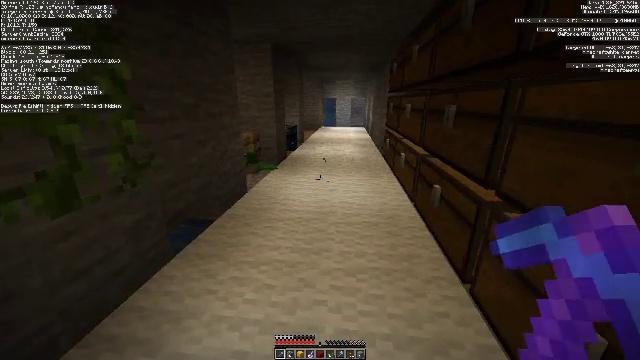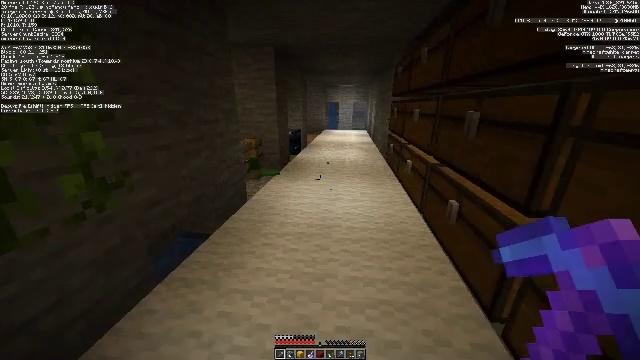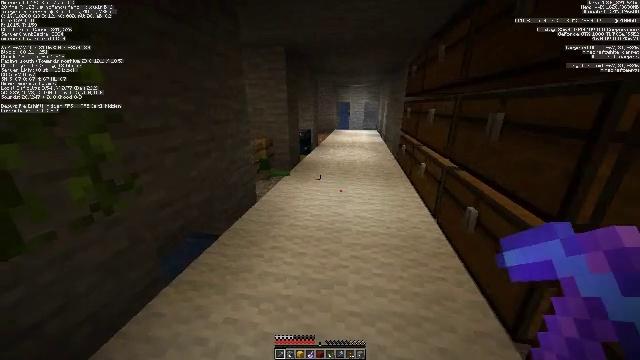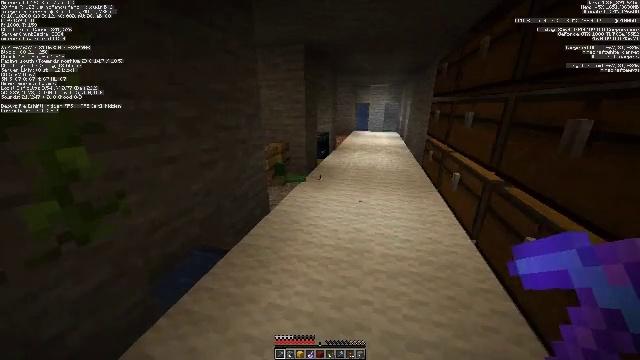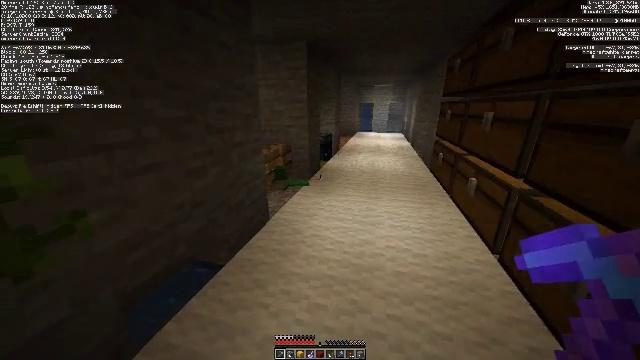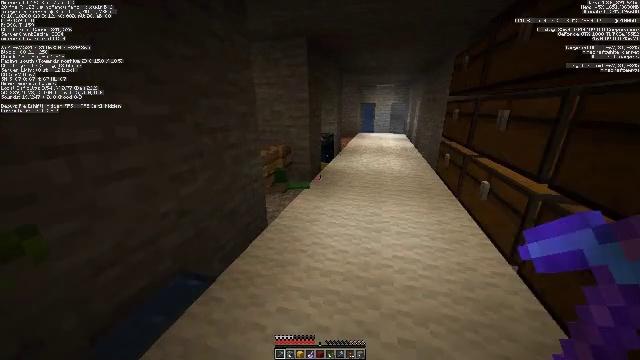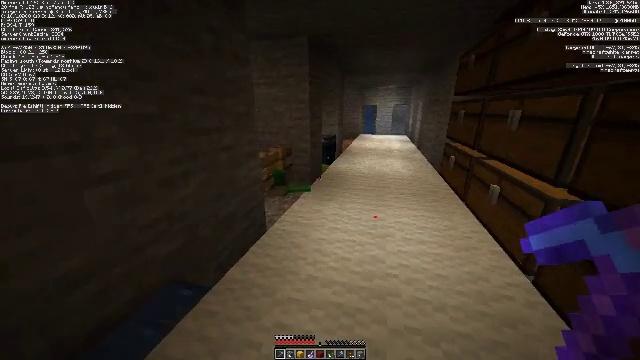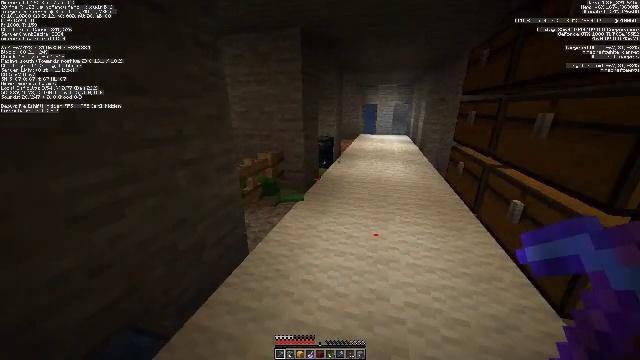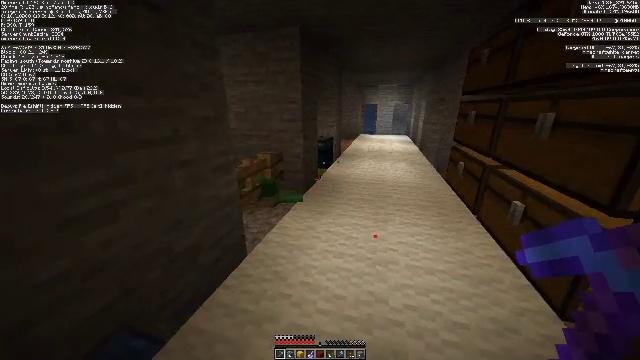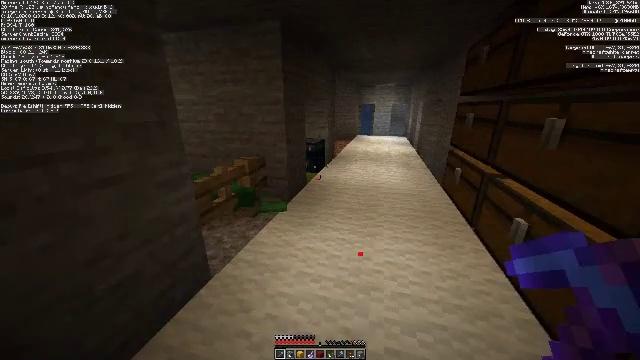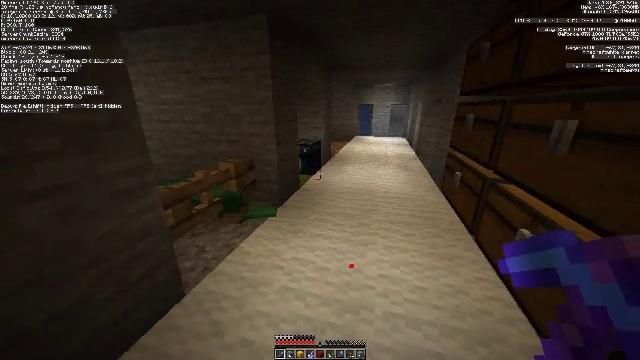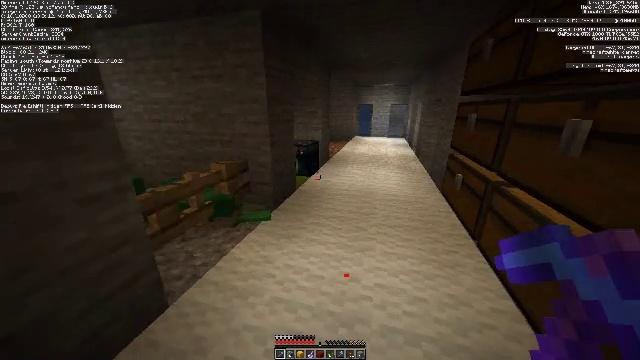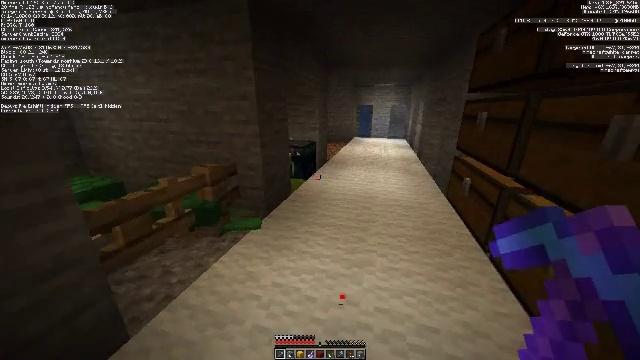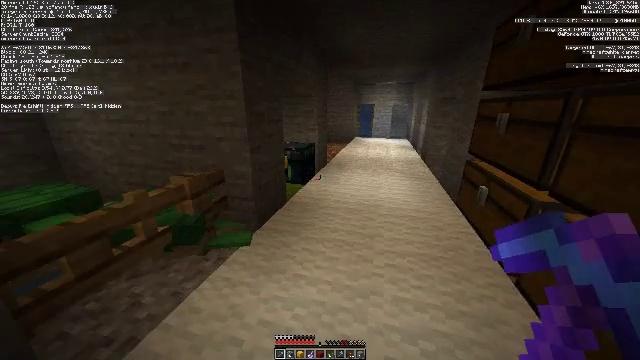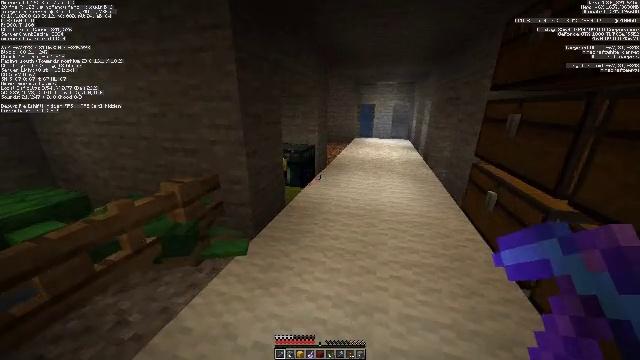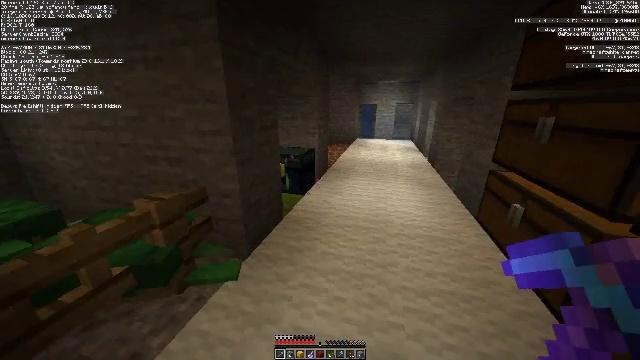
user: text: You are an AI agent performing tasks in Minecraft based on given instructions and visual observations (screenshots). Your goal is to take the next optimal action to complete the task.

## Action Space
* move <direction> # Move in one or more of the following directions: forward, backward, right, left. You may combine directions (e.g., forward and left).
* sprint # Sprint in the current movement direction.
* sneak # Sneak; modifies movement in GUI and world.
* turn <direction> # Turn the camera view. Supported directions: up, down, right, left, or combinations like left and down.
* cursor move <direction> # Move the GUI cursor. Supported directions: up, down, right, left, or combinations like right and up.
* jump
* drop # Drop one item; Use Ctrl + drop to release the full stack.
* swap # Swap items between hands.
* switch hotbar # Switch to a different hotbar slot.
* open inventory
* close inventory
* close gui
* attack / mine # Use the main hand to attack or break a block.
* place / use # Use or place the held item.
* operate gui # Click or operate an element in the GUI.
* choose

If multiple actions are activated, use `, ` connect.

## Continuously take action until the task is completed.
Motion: motion action
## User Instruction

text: Break the enchanting table to move it.
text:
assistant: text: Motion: move forward
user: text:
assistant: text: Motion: move forward, turn left
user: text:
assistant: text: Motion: move forward, turn left
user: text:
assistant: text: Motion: move forward
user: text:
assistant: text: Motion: move forward
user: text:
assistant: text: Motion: move forward
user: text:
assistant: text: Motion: move forward and move right
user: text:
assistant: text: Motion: move forward and move right
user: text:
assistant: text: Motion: move forward and move right
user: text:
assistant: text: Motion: move forward
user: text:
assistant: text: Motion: move forward
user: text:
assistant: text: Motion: move forward
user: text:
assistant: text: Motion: move forward
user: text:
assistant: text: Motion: move forward
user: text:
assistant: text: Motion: move forward
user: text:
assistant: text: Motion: move forward
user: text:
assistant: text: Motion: move forward, turn left and down
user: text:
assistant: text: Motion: move forward, turn left and down
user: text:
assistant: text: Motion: move forward, turn left and down
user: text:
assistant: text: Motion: move forward
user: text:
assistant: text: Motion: move forward
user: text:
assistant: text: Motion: move forward, turn right and down
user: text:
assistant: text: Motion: turn right and down
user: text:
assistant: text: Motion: turn right
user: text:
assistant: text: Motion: use / place
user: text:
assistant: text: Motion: use / place
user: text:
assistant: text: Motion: use / place
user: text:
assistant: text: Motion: use / place
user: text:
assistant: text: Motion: use / place
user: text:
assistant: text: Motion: no_op